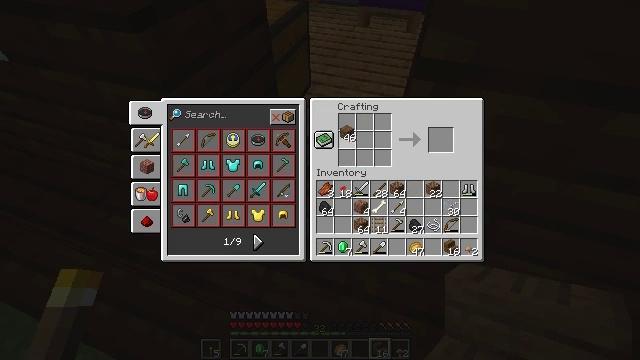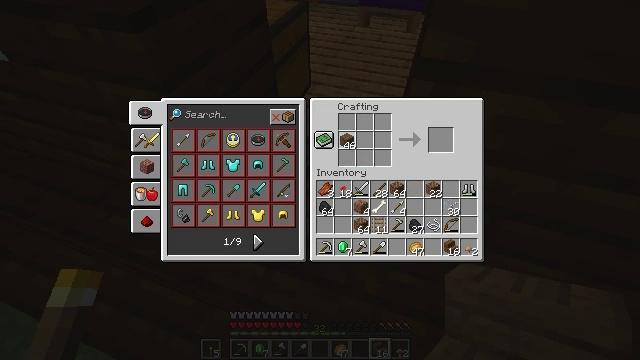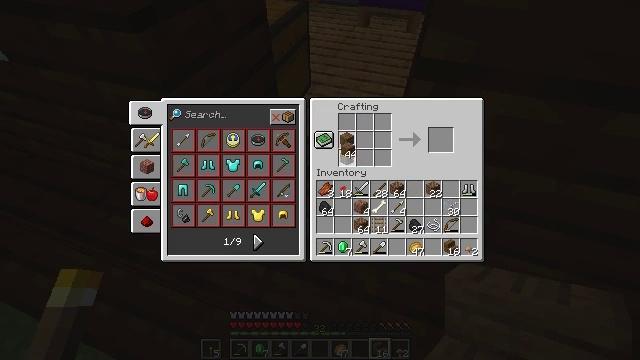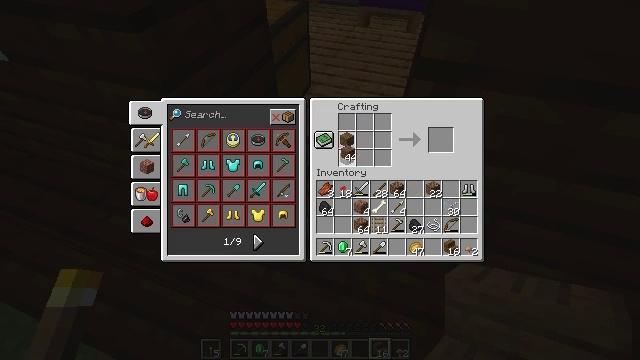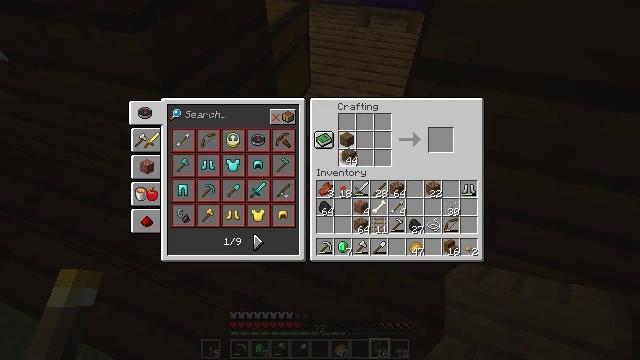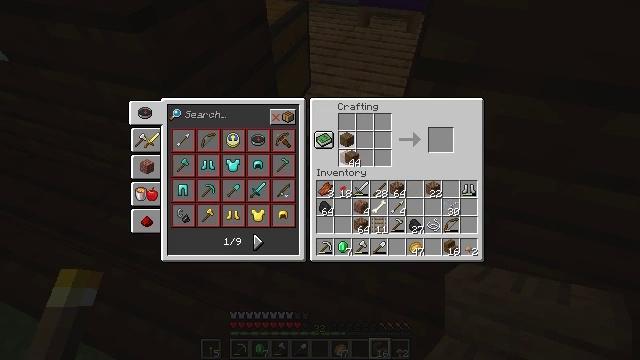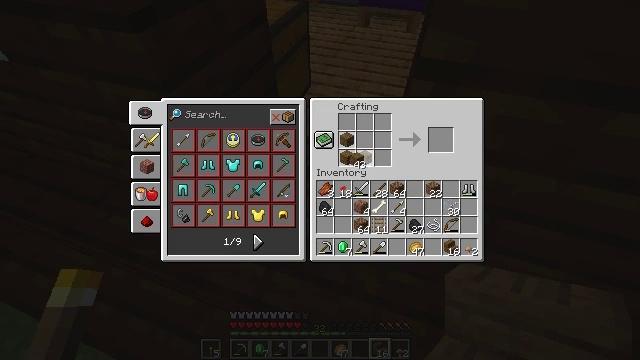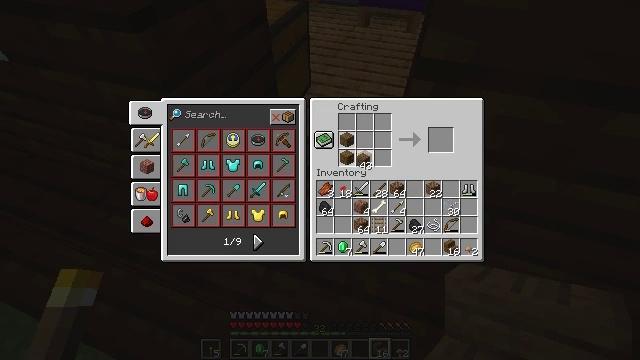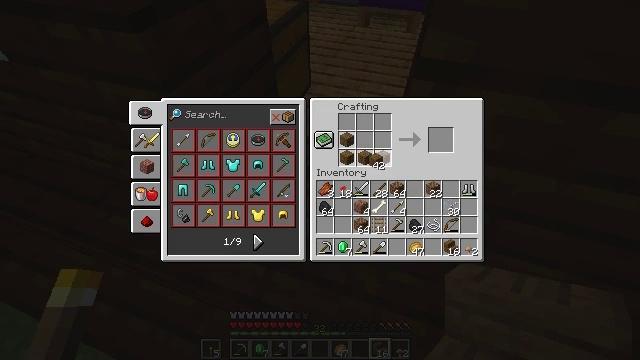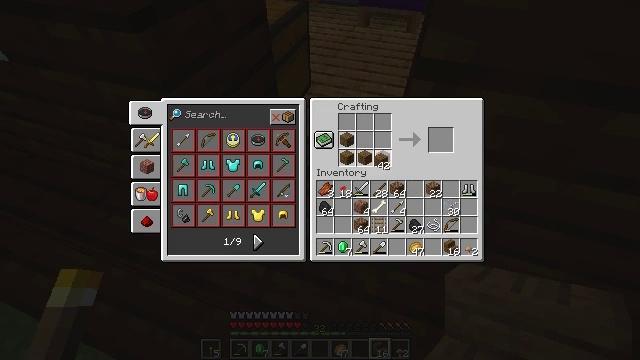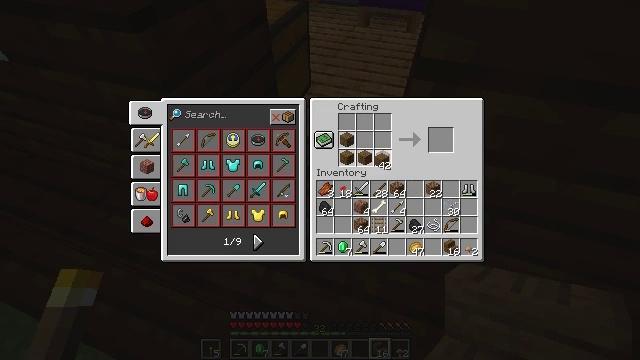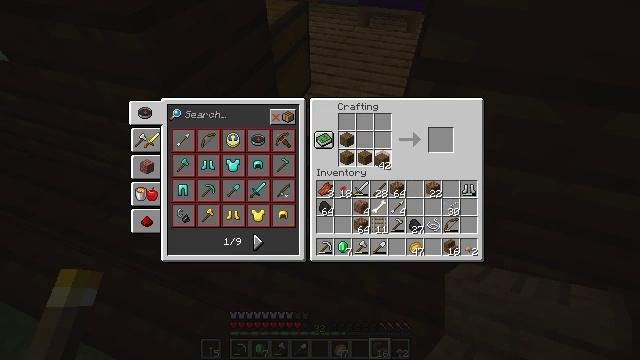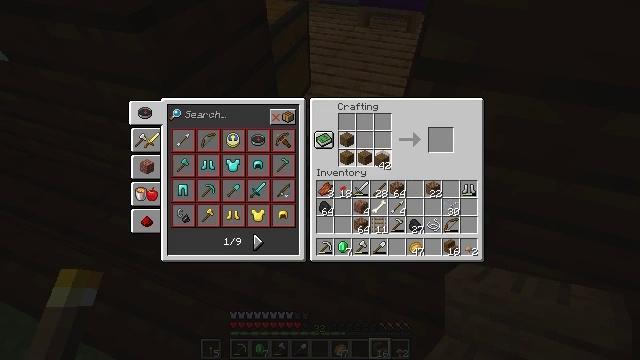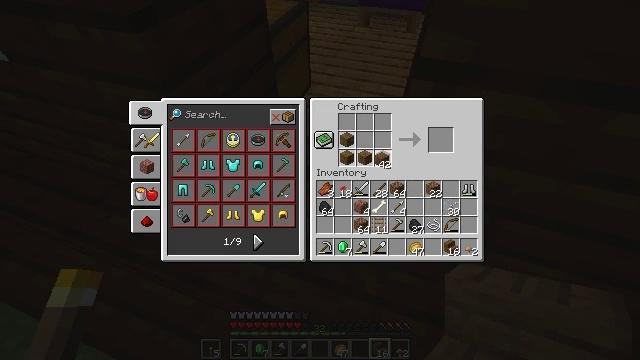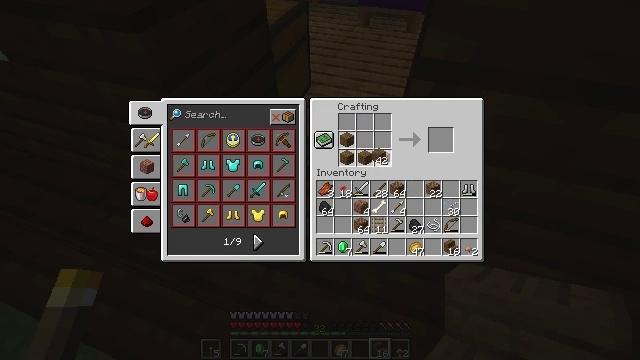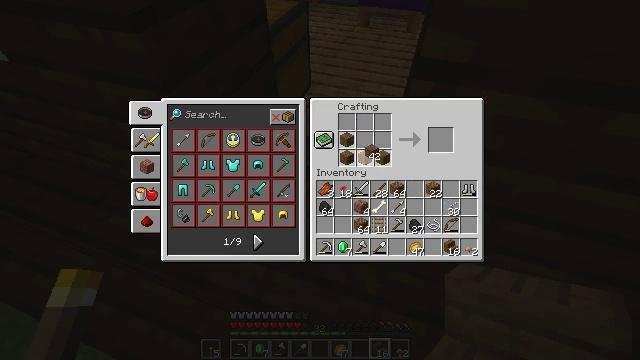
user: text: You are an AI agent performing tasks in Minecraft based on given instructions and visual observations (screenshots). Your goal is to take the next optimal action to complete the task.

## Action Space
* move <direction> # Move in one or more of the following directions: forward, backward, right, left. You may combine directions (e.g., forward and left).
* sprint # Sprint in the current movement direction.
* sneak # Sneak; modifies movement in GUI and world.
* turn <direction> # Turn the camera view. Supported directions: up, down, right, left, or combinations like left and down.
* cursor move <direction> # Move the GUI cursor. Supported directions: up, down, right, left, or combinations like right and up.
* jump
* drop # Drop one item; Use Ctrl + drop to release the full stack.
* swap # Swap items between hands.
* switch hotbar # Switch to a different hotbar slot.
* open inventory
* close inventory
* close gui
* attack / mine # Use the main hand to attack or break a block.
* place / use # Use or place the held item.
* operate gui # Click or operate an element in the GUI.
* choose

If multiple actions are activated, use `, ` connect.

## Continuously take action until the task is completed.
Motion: motion action
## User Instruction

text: Create spruce stairs using a crafting table.
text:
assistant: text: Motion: cursor move down, choose
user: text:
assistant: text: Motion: cursor move down, choose
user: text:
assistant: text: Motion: choose
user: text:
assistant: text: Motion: choose
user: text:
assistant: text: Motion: choose
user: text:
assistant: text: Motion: choose
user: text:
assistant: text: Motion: choose
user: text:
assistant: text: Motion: cursor move right, choose
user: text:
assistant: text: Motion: choose
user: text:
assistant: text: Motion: choose
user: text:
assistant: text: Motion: choose
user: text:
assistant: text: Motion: choose
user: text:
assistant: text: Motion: choose
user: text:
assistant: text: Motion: choose
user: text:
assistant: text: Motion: choose
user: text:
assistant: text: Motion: choose
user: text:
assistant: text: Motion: choose
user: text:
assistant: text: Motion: choose
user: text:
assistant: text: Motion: choose
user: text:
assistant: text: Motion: choose
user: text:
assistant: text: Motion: choose
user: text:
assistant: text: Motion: choose
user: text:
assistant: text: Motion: choose
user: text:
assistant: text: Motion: choose
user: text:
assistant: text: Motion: choose
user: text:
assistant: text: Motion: choose
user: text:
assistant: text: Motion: choose
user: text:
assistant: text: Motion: choose
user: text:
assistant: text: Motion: choose
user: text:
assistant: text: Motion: choose